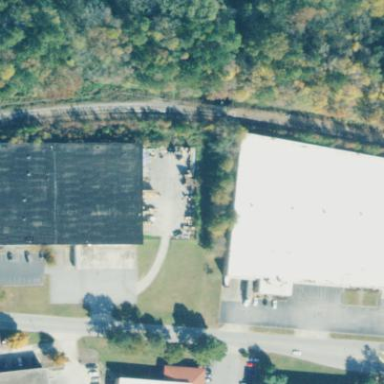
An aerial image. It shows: Warehouse building.